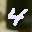
Label: 4